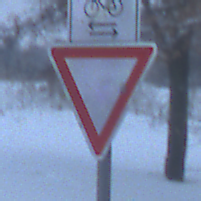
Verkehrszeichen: VorfahrtGewaehren
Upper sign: RichtungsangabeDurchPfeile9
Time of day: Midday
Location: Outdoor (Nature)
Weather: Overcast
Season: Winter
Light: Natural